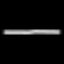
Label: line